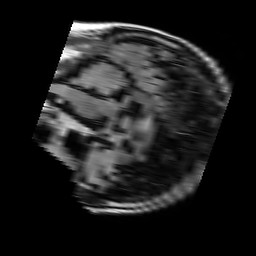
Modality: FLAIR
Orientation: sagittal
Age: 47
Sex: male
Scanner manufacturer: philips
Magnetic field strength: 1.5 T
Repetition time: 10 s
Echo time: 0.11 s